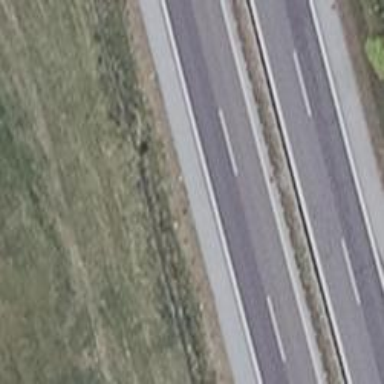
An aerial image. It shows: Asphalt motorway.